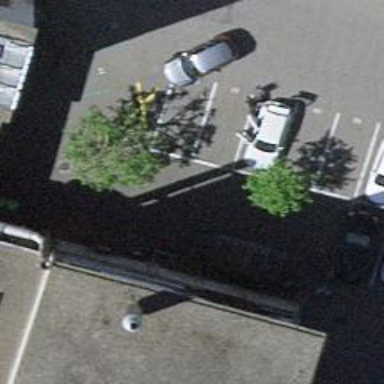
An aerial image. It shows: Rack for bicycle parking.